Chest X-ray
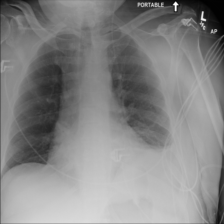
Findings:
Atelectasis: negative
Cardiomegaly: negative
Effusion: negative
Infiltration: negative
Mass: negative
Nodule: negative
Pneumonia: negative
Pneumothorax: negative
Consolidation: negative
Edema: negative
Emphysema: negative
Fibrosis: negative
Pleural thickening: negative
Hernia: negative